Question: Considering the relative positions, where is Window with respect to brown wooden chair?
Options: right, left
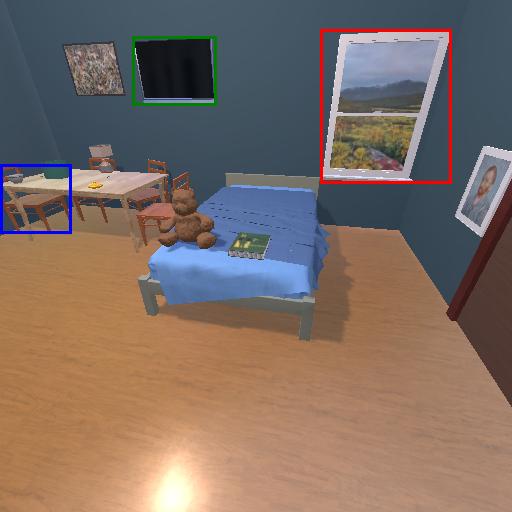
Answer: right